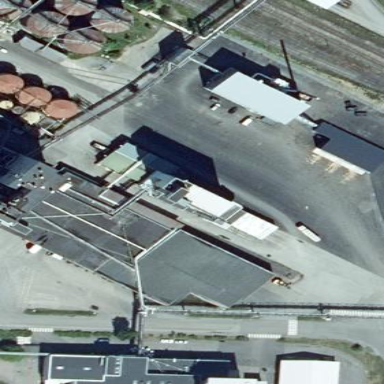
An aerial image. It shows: Industrial building.